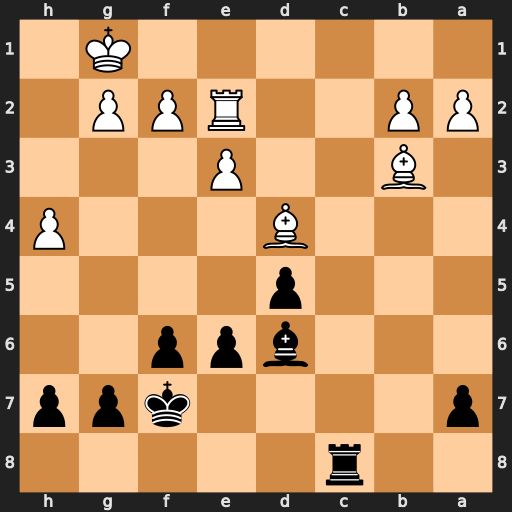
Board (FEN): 2r5/p4kpp/3bpp2/3p4/3B3P/1B2P3/PP2RPP1/6K1
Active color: b
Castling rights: -
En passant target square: -
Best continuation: Rc1+ Bd1 Rxd1+ Re1 Rxe1#